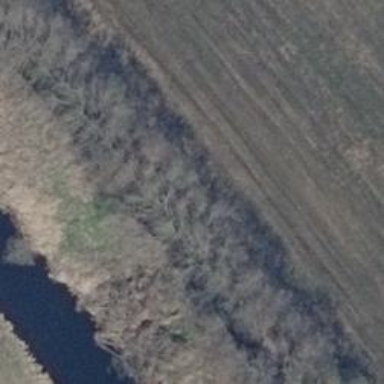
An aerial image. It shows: Row of trees in natural setting.